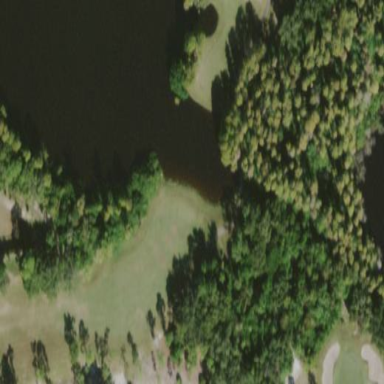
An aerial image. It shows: Golf fairway in the image.